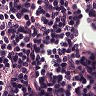
Metastatic tissue present: no